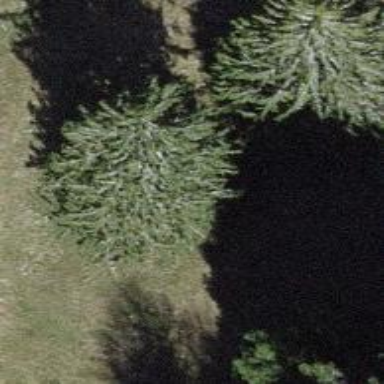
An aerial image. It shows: Evergreen needle-leaved tree typically found in agricultural areas.